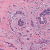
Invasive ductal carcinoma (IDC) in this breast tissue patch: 1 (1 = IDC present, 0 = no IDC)